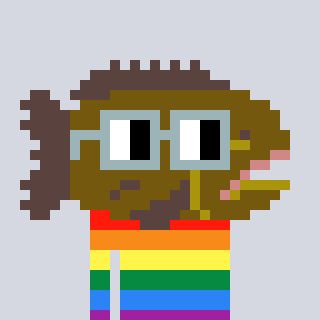
a pixel art character with square dark gray glasses, a grouper-shaped head and a grayscale-colored body on a cool background